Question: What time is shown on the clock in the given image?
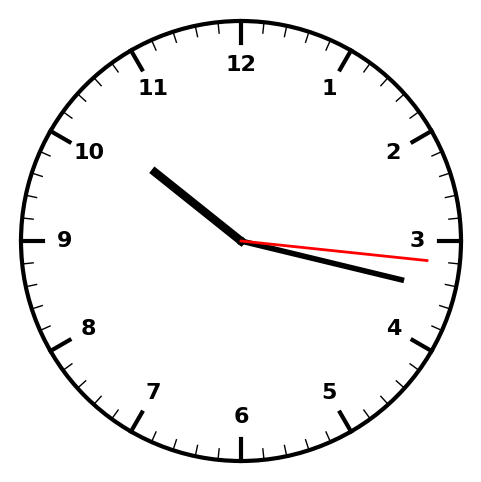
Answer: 10:17:16